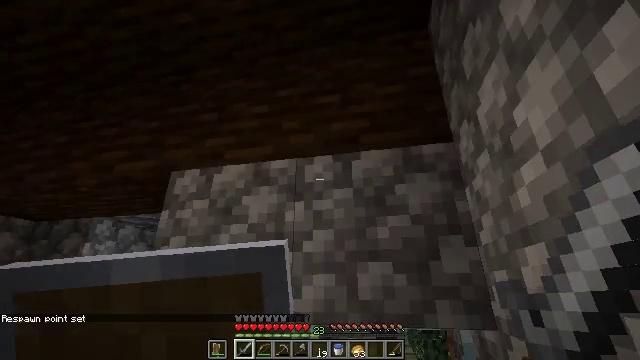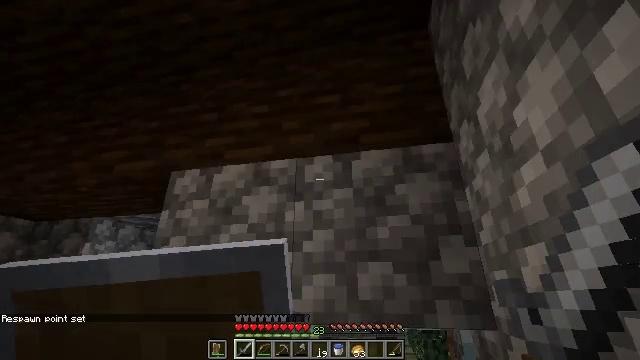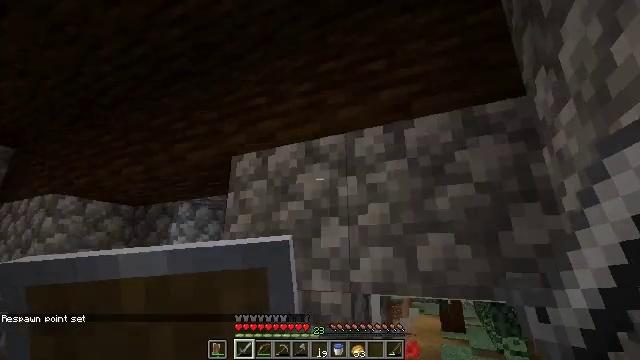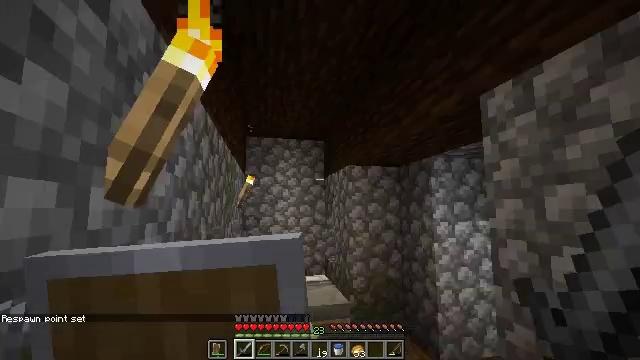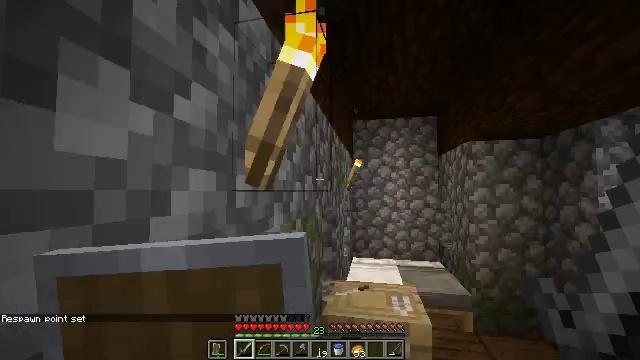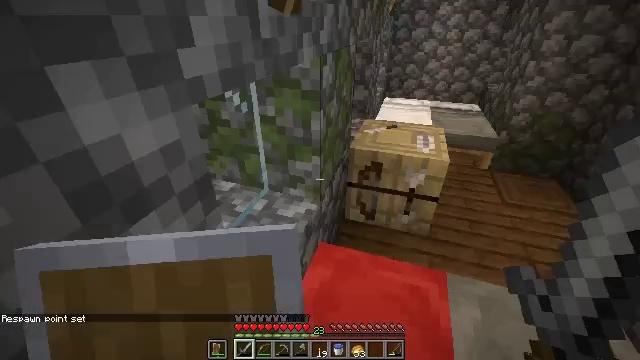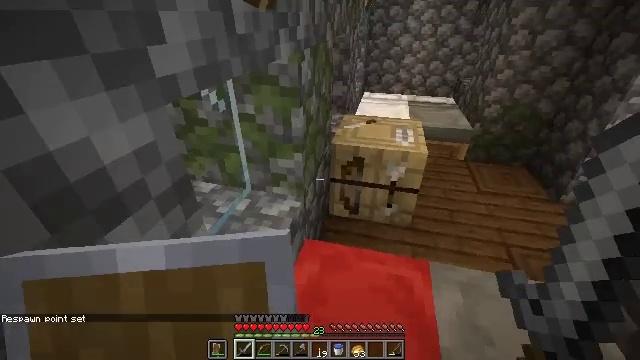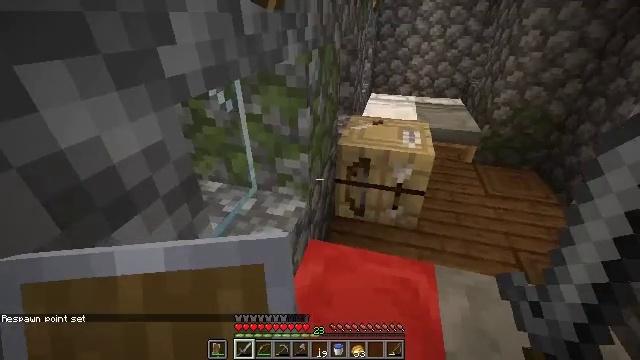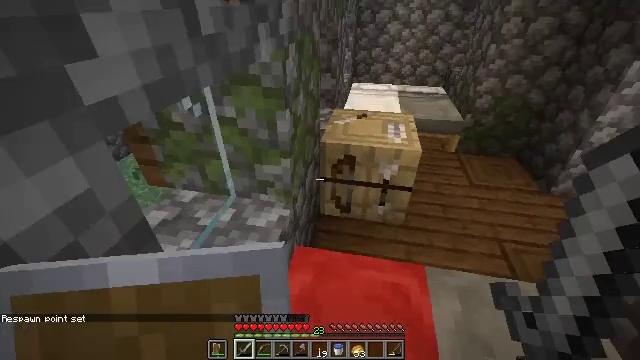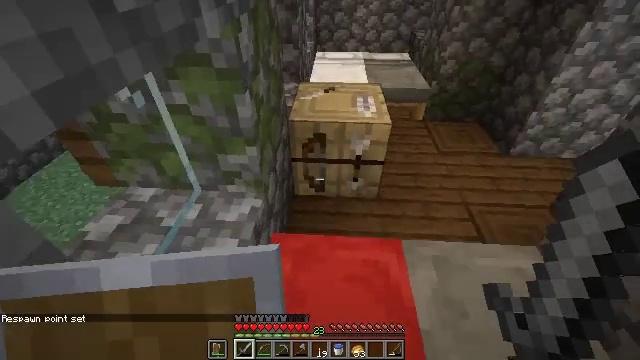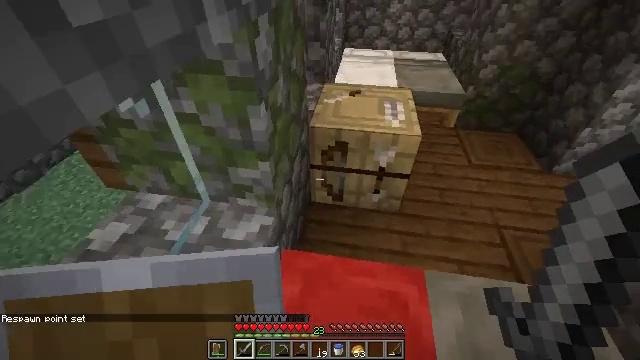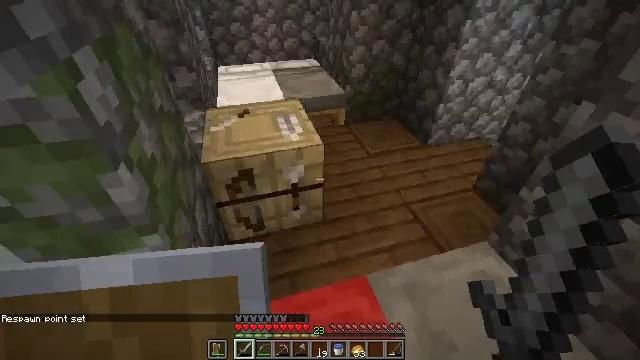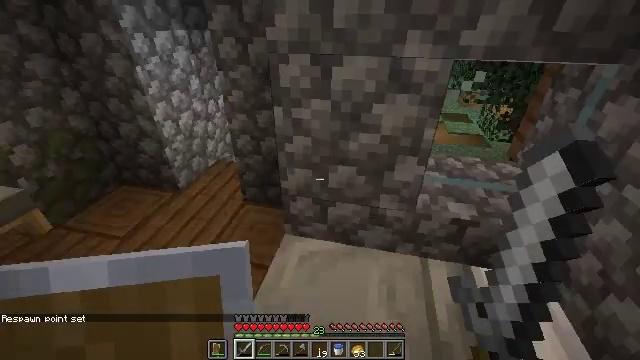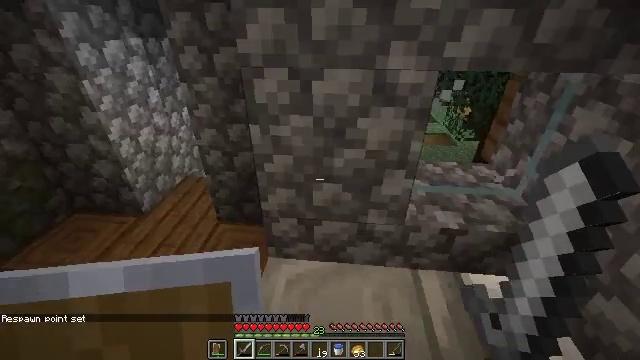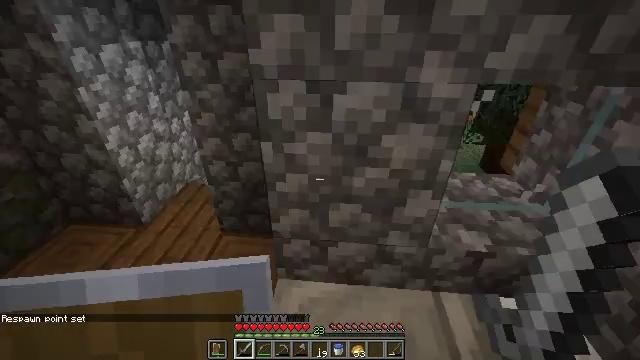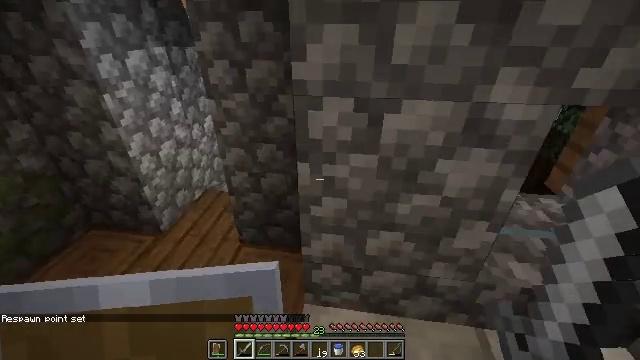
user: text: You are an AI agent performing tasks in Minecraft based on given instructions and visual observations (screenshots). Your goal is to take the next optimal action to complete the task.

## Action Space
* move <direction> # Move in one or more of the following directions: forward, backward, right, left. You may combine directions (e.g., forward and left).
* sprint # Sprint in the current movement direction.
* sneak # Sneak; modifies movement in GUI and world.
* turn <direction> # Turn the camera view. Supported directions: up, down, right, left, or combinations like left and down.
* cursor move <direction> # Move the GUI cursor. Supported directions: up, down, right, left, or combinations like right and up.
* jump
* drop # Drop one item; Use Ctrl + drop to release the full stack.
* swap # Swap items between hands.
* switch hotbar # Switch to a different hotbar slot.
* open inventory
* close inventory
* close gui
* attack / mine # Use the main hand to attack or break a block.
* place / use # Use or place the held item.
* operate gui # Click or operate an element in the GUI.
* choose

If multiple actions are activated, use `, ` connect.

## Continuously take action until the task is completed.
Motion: motion action
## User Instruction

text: Get wheat from the farmland.
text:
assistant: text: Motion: no_op
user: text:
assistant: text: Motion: turn left and down
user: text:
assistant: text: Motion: turn left and down
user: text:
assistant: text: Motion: turn left and down
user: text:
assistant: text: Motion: turn left and down
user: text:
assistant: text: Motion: turn right
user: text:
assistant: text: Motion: move forward, turn left
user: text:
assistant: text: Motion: move forward, turn right and down
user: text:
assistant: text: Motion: move forward, turn right and down
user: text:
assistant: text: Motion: move forward, turn left and down
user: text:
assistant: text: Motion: move forward, turn right and up
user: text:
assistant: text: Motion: move forward, turn right and up
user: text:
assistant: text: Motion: move forward, turn right
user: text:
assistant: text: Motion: move forward and move left
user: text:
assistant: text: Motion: move forward and move left, turn left
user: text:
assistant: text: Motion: move forward and move left, turn left
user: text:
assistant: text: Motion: move forward and move left, turn left
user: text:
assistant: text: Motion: move forward and move left
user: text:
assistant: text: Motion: move forward and move left, turn right and up
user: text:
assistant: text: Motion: move forward, turn right and up
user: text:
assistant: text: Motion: move forward
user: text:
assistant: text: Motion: move forward, turn up
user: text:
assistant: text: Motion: move forward, turn up, use / place
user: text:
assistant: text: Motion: move forward, use / place
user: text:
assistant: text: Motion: move forward, turn right and up, use / place
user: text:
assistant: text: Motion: move forward, turn right and up
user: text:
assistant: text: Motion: move forward, turn right
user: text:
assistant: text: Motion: move forward, turn right
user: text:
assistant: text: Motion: move forward, turn right
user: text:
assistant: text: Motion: move forward, turn right